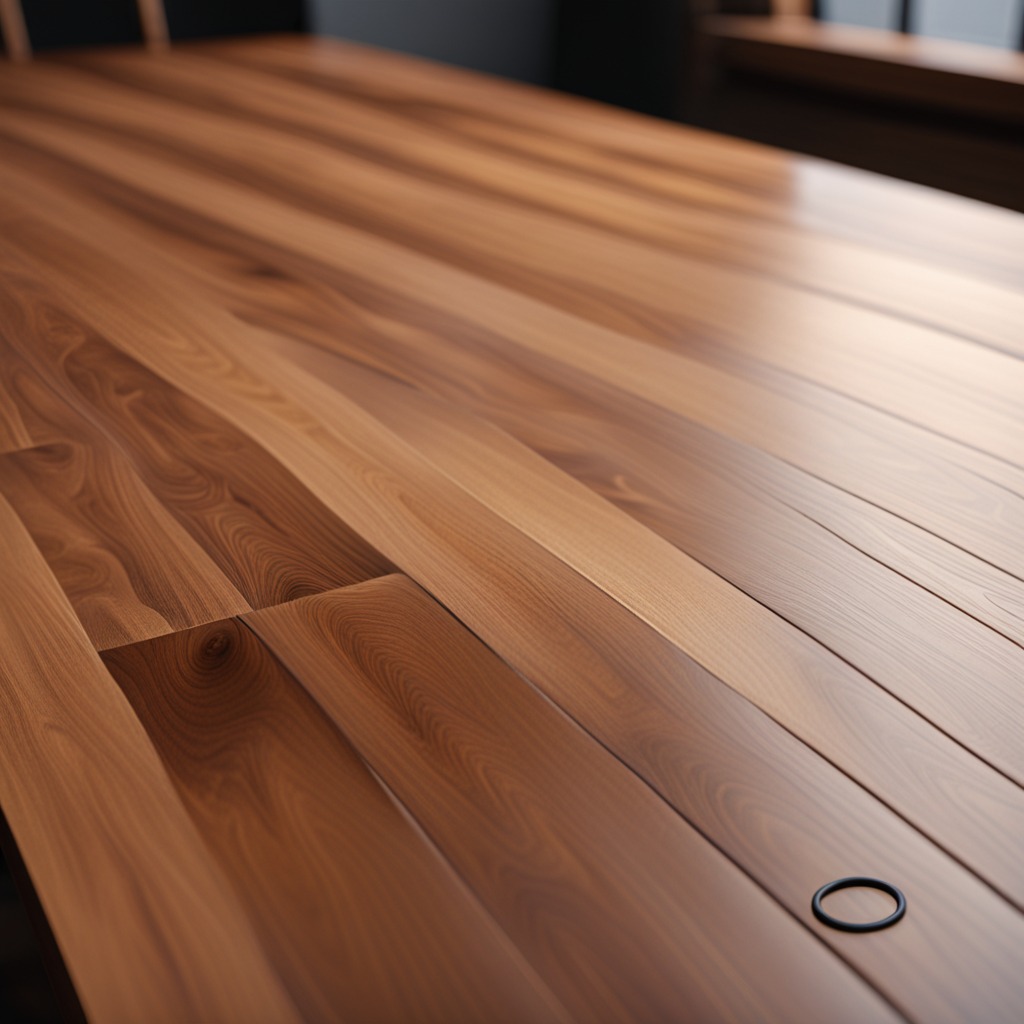
A rubber O-ring is lying on a wooden table in a carpentry studio.